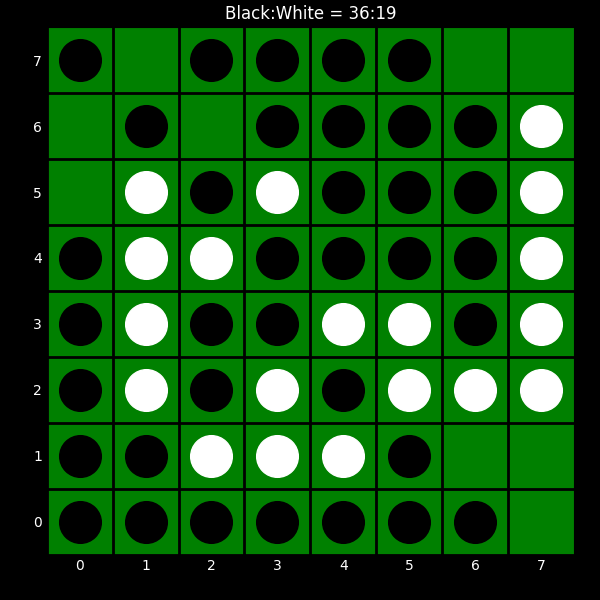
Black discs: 36
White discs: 19